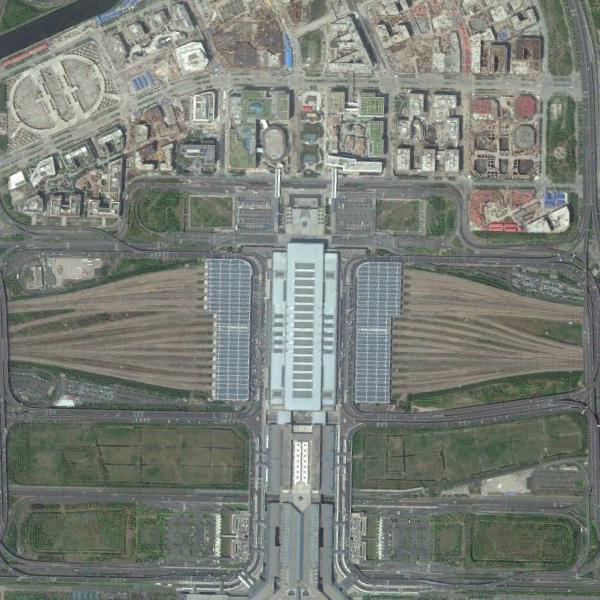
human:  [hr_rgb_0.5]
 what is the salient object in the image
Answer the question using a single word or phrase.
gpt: railway station